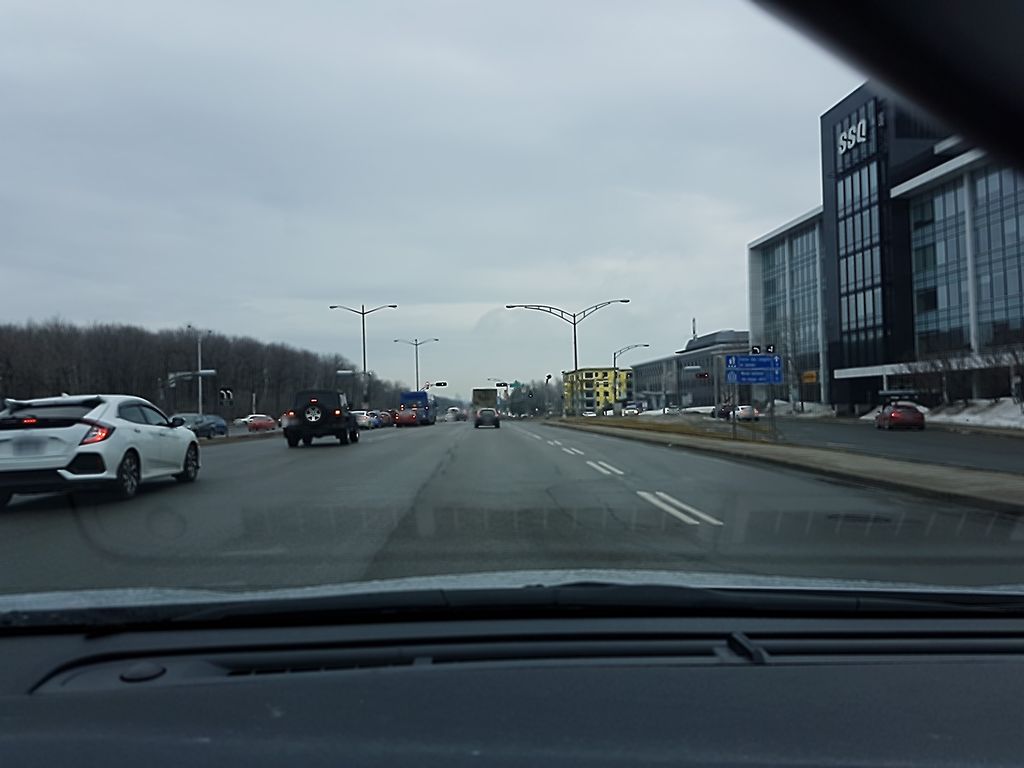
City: quebec_city